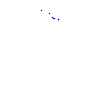
Particle: proton